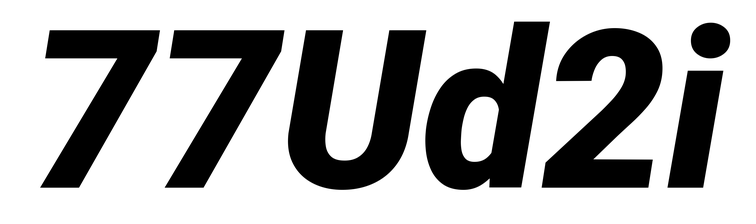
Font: Roboto-Italic_Black_Italic